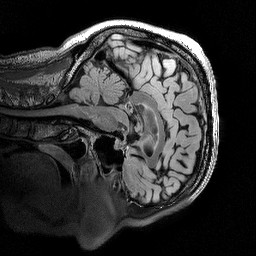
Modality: T2w
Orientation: sagittal
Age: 66
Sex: male
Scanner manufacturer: siemens
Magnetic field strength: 3 T
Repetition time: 5 s
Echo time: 0.386 s